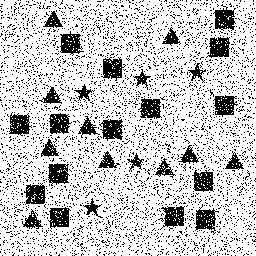
Squares: 15
Triangles: 10
Stars: 5
Total shapes: 30